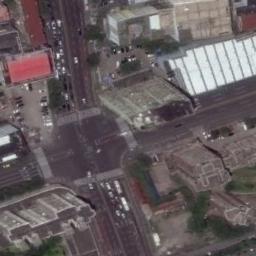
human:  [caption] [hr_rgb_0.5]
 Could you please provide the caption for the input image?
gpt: There is a red house near the crossroads .

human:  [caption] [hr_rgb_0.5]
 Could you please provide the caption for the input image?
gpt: An intersection with dense traffic is between some high-rise buildings .

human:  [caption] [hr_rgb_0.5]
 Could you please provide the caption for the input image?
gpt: There are many cars at the intersection .

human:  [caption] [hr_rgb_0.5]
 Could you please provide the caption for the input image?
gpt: There are many moving and waiting vehicles on the road at the intersection, Many buildings and some trees around the intersection .

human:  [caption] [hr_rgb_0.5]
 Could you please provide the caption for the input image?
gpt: An intersection with a red building beside .